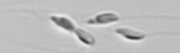
Label: Dinobryon